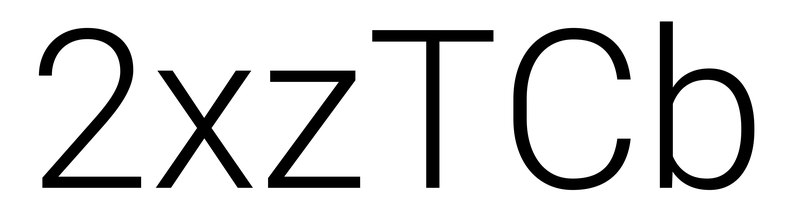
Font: Roboto_Light